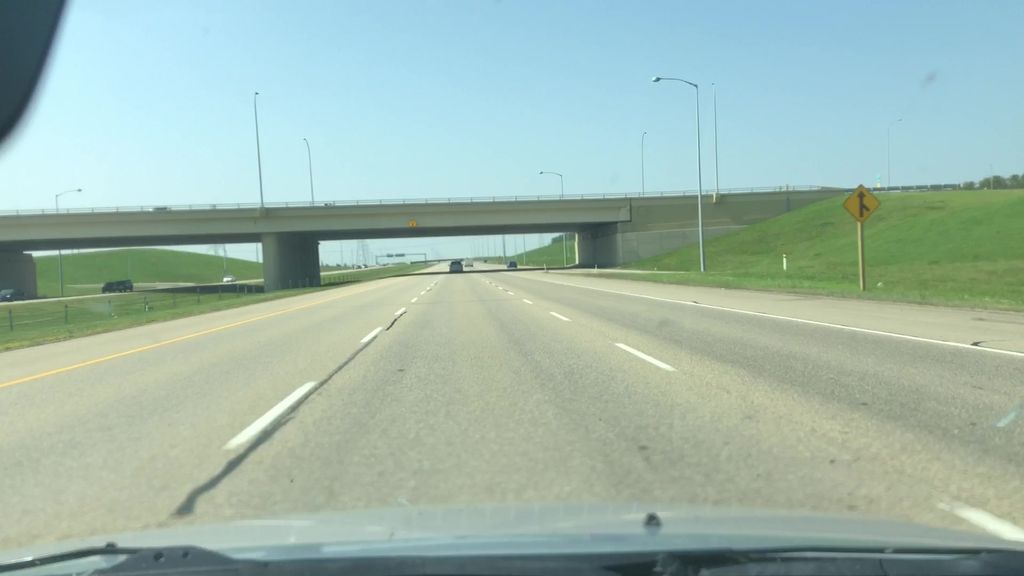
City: edmonton